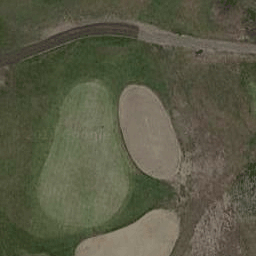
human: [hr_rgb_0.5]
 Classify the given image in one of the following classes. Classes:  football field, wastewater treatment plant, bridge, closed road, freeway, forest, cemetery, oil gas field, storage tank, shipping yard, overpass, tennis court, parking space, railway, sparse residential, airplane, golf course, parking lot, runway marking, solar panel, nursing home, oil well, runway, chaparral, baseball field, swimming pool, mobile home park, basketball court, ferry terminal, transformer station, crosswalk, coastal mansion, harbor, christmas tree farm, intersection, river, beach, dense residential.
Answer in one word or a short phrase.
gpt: golf course